Question: I have created a Decision Table, but I keep on getting this error.
> Data cell C11 has an empty column header
My xls DT.

Any advice?
Thanks
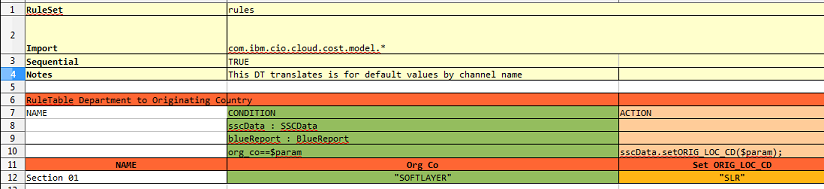
Answer: Read Section 6.5.4, Spreadsheet Syntax, of the Drools Manual very carefully. Below 'RuleTable' you need four (4) rows: one row with headers like 'CONDITION'; below that one cell with a pattern; below that one cell for the constraint expression and then one row for a comment cell.
You have five rows.
To combine two or more patterns, use two or more columns. See the examples in that section.
Code to compile a spreadsheet and display the generated DRL:
'''
private void testSpreadsheet( String dtPath ){
File dtf = new File( dtPath );
InputStream is;
try {
is = new FileInputStream( dtf );
SpreadsheetCompiler ssComp = new SpreadsheetCompiler();
String s = ssComp.compile( is, InputType.XLS );
System.out.println( "=== Begin generated DRL ===" );
System.out.println( s );
System.out.println( "=== End generated DRL ===" );
} catch (IOException e) {
// TODO Auto-generated catch block
e.printStackTrace();
}
}
'''